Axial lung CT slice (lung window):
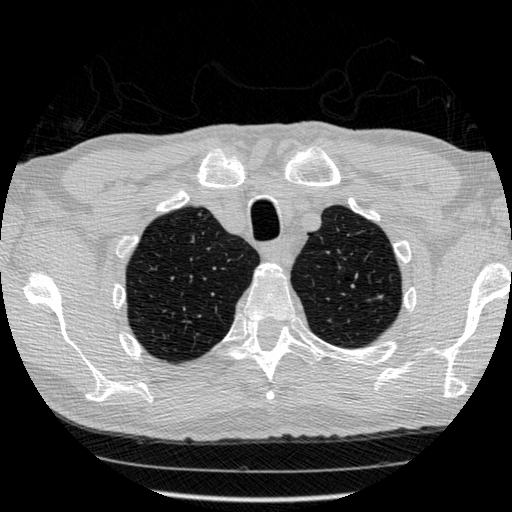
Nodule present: no